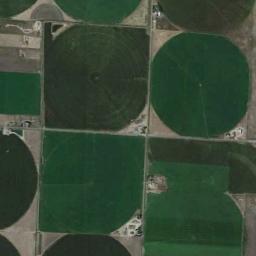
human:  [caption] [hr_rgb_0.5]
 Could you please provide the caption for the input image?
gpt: There are some green circle farmland and square farmland .

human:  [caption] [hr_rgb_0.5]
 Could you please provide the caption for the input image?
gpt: There is only a complete circle of farmland in the lower right corner .

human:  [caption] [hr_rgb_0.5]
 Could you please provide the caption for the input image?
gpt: Few circular and nearly circular green circular fields .

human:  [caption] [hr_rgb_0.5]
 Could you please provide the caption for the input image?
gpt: Several green circular farmlands are neatly arranged on the wasteland .

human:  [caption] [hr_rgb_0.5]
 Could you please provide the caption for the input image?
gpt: There are some green circular farmlands arranged neatly .